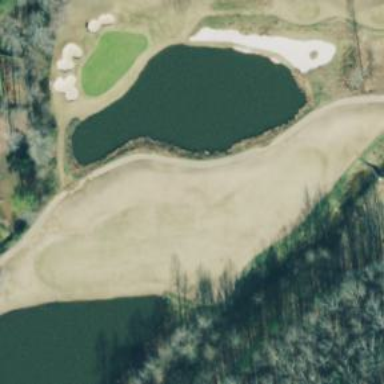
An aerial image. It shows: Rough area on grassy golf course.